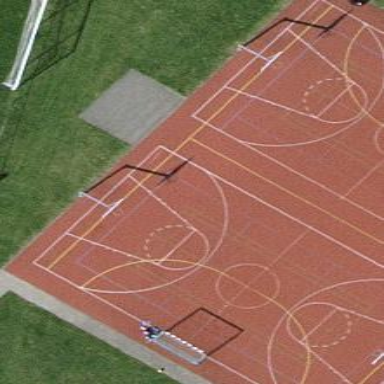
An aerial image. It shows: Basketball court in the leisure land pitch.